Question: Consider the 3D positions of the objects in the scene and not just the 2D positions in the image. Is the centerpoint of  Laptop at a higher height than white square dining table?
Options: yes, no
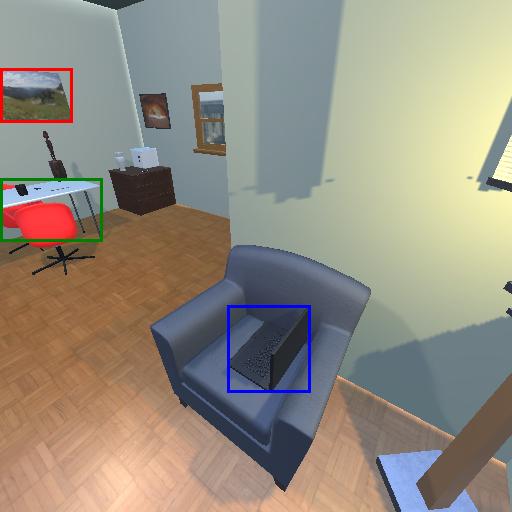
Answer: yes